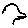
Label: bird